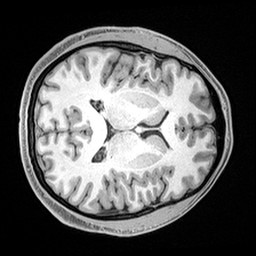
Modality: T1w
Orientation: axial
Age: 34
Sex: male
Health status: healthy
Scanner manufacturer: siemens
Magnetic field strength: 3 T
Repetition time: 2.4 s
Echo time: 0.00217 s